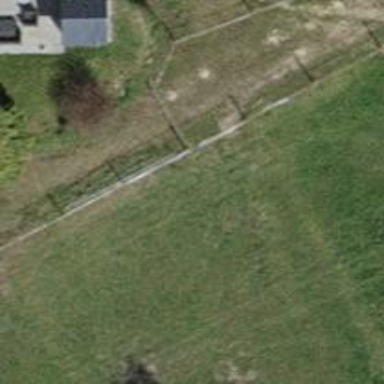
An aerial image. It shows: Fence.